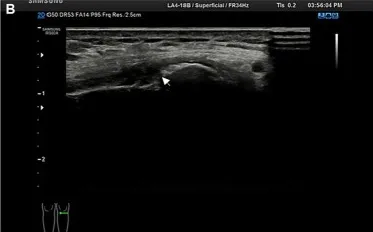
Patient joint ultrasonography images. (B) The image suggests bone erosion in the knee joint.
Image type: radiology (ultrasound)